Question: I am working on a school project and seem to be running into a piece that is causing testing to just stop dead. I am getting a
> T_CONSTANT_ENCAPSED_STRING
message when trying to log into my program. Here is what I have so far for my code:
'''
$sql = "select * from users where userid='".$userid' and password='".$password'";
'''

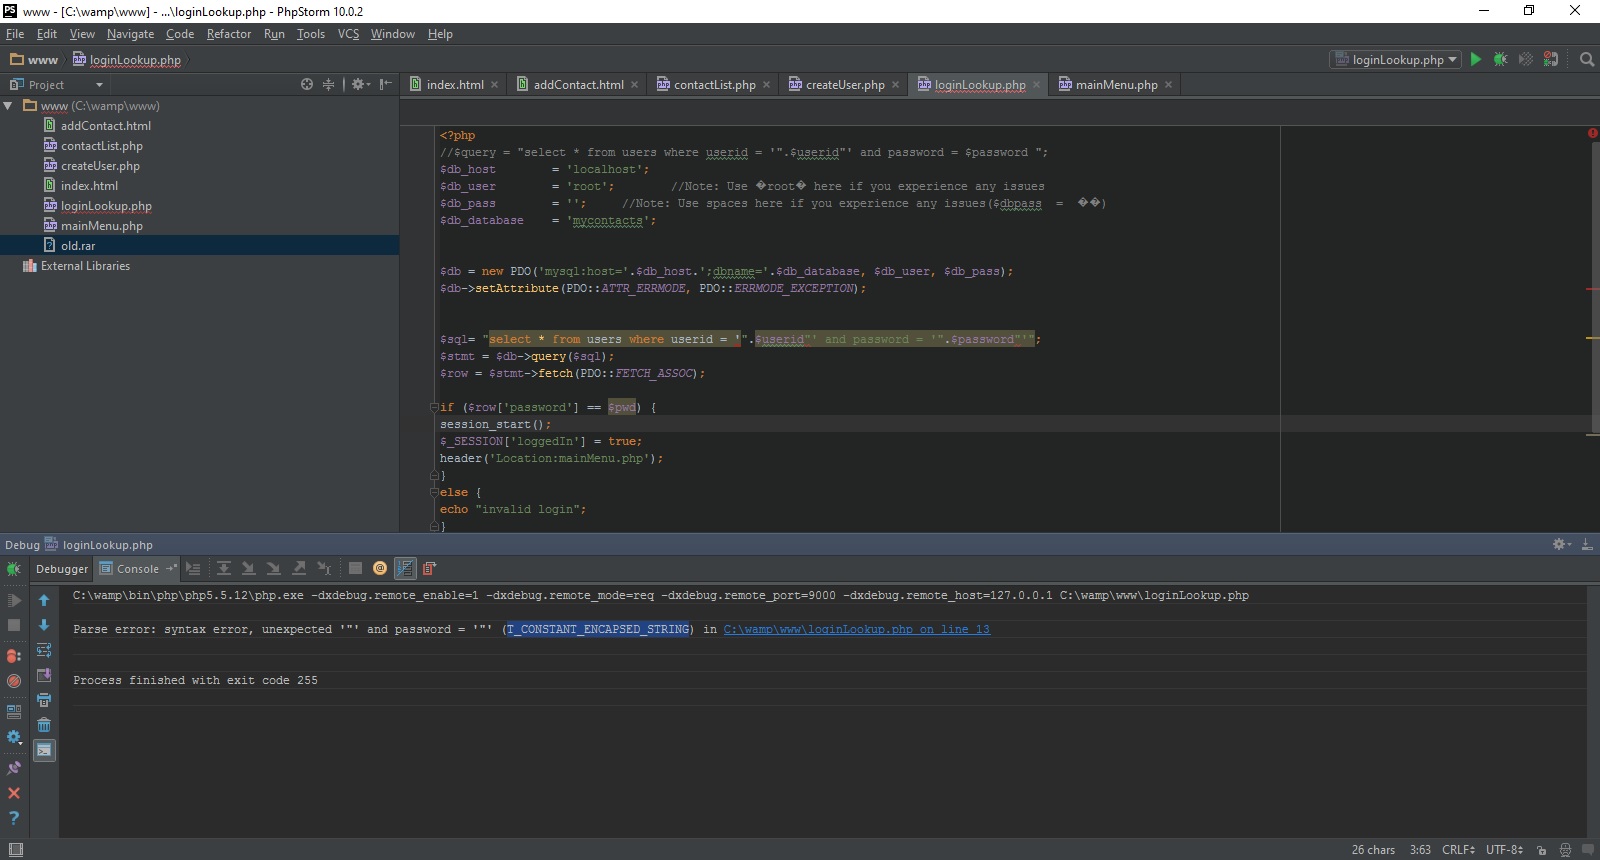
Answer: Your query needs to be:
'''
$sql = "select * from users where userid='$userid' and password='$password'";
'''
You can either concatenate the string or you can have the variable directly inside the string but this will only work when there are double quotes.
This will work also and is identical to the query above:
'''
$sql = "select * from users where userid='".$userid."' and password='".$password."'";
'''